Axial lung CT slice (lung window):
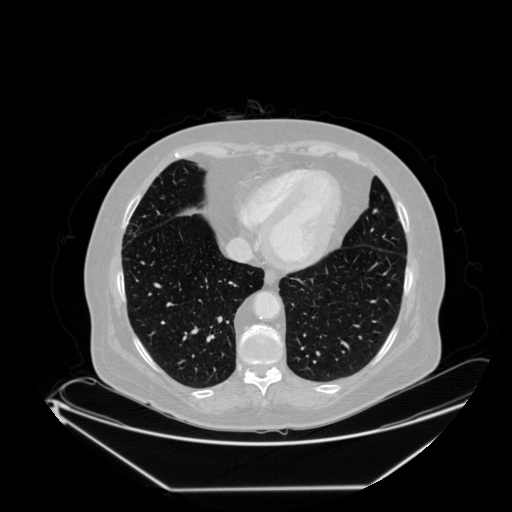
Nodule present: no